【题型】填空题　【知识点】平面几何　【难度】easy
如图，在 $\triangle ABC$ 中，$AD$ 是 $BC$ 边上的中线，$G$ 是重心，$GE \parallel AC$，交 $BC$ 于点 $E$，则 $BE:EC=$ \underline{\qquad\qquad}。

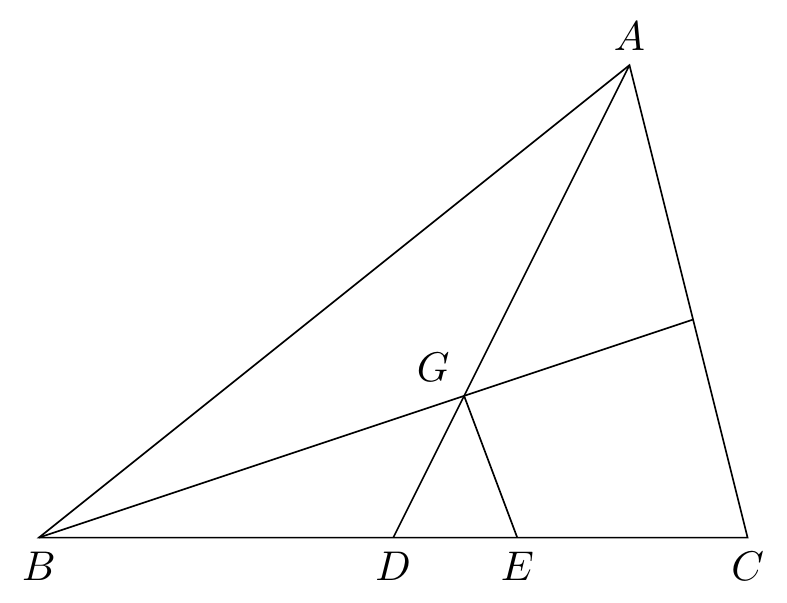
【解答】
$\because G$ 是重心，

$\therefore BG : GH = 2$。

$\because GE \parallel AC$，

$\therefore BE : EC = BG : GH = 2$。

故答案为：$2$。

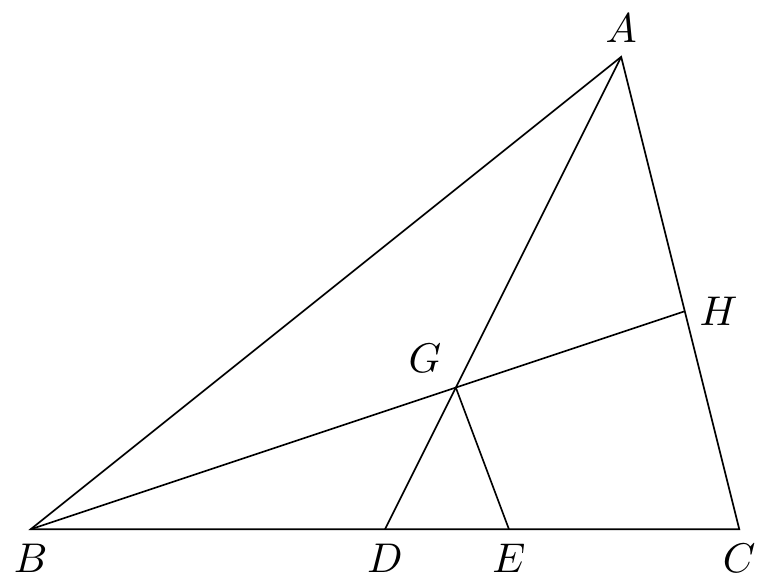